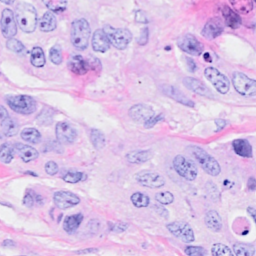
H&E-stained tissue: Breast